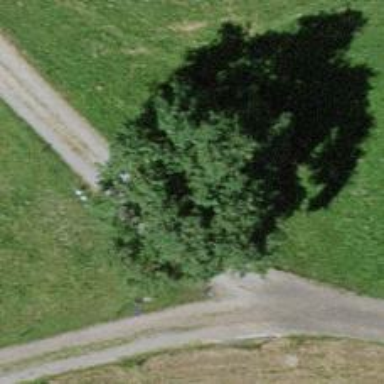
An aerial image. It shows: Landmark tree with broadleaved deciduous leaves.